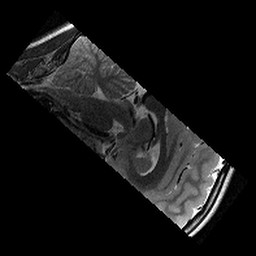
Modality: T2w
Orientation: sagittal
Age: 11
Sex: male
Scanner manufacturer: siemens
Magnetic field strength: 3 T
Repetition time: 9.23 s
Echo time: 0.067 s